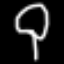
Label: mushroom